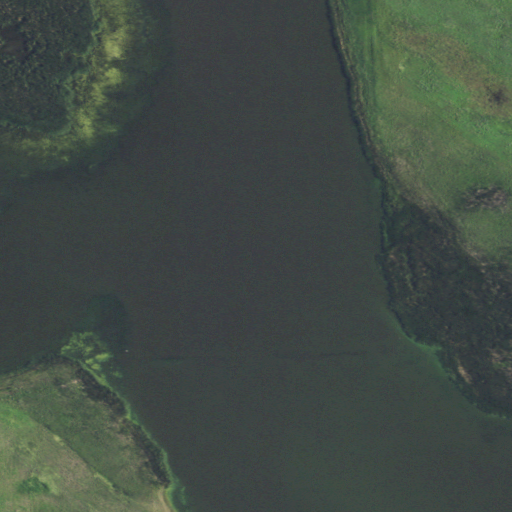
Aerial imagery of valley in North Dakota named Little Coulee containing open water, cultivated crops, herbaceous wetlands, barren land, and grassland